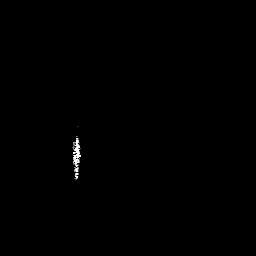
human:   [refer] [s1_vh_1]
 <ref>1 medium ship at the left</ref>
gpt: <box>[[26, 48, 32, 70, 0]]</box>